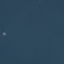
Land use / land cover: SeaLake